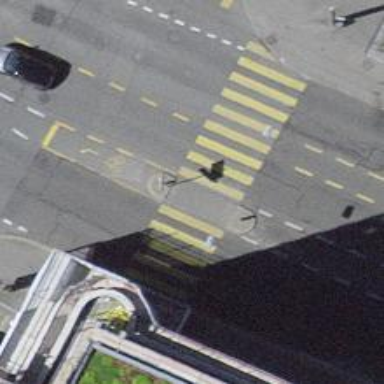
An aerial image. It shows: Zebra crossing with visible markings on footway.